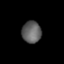
Tissue: lung
Cell type: Epithelial cells
Senescence score: 0.2117
Nuclear area (px): 414
Mean DAPI intensity: 95.198